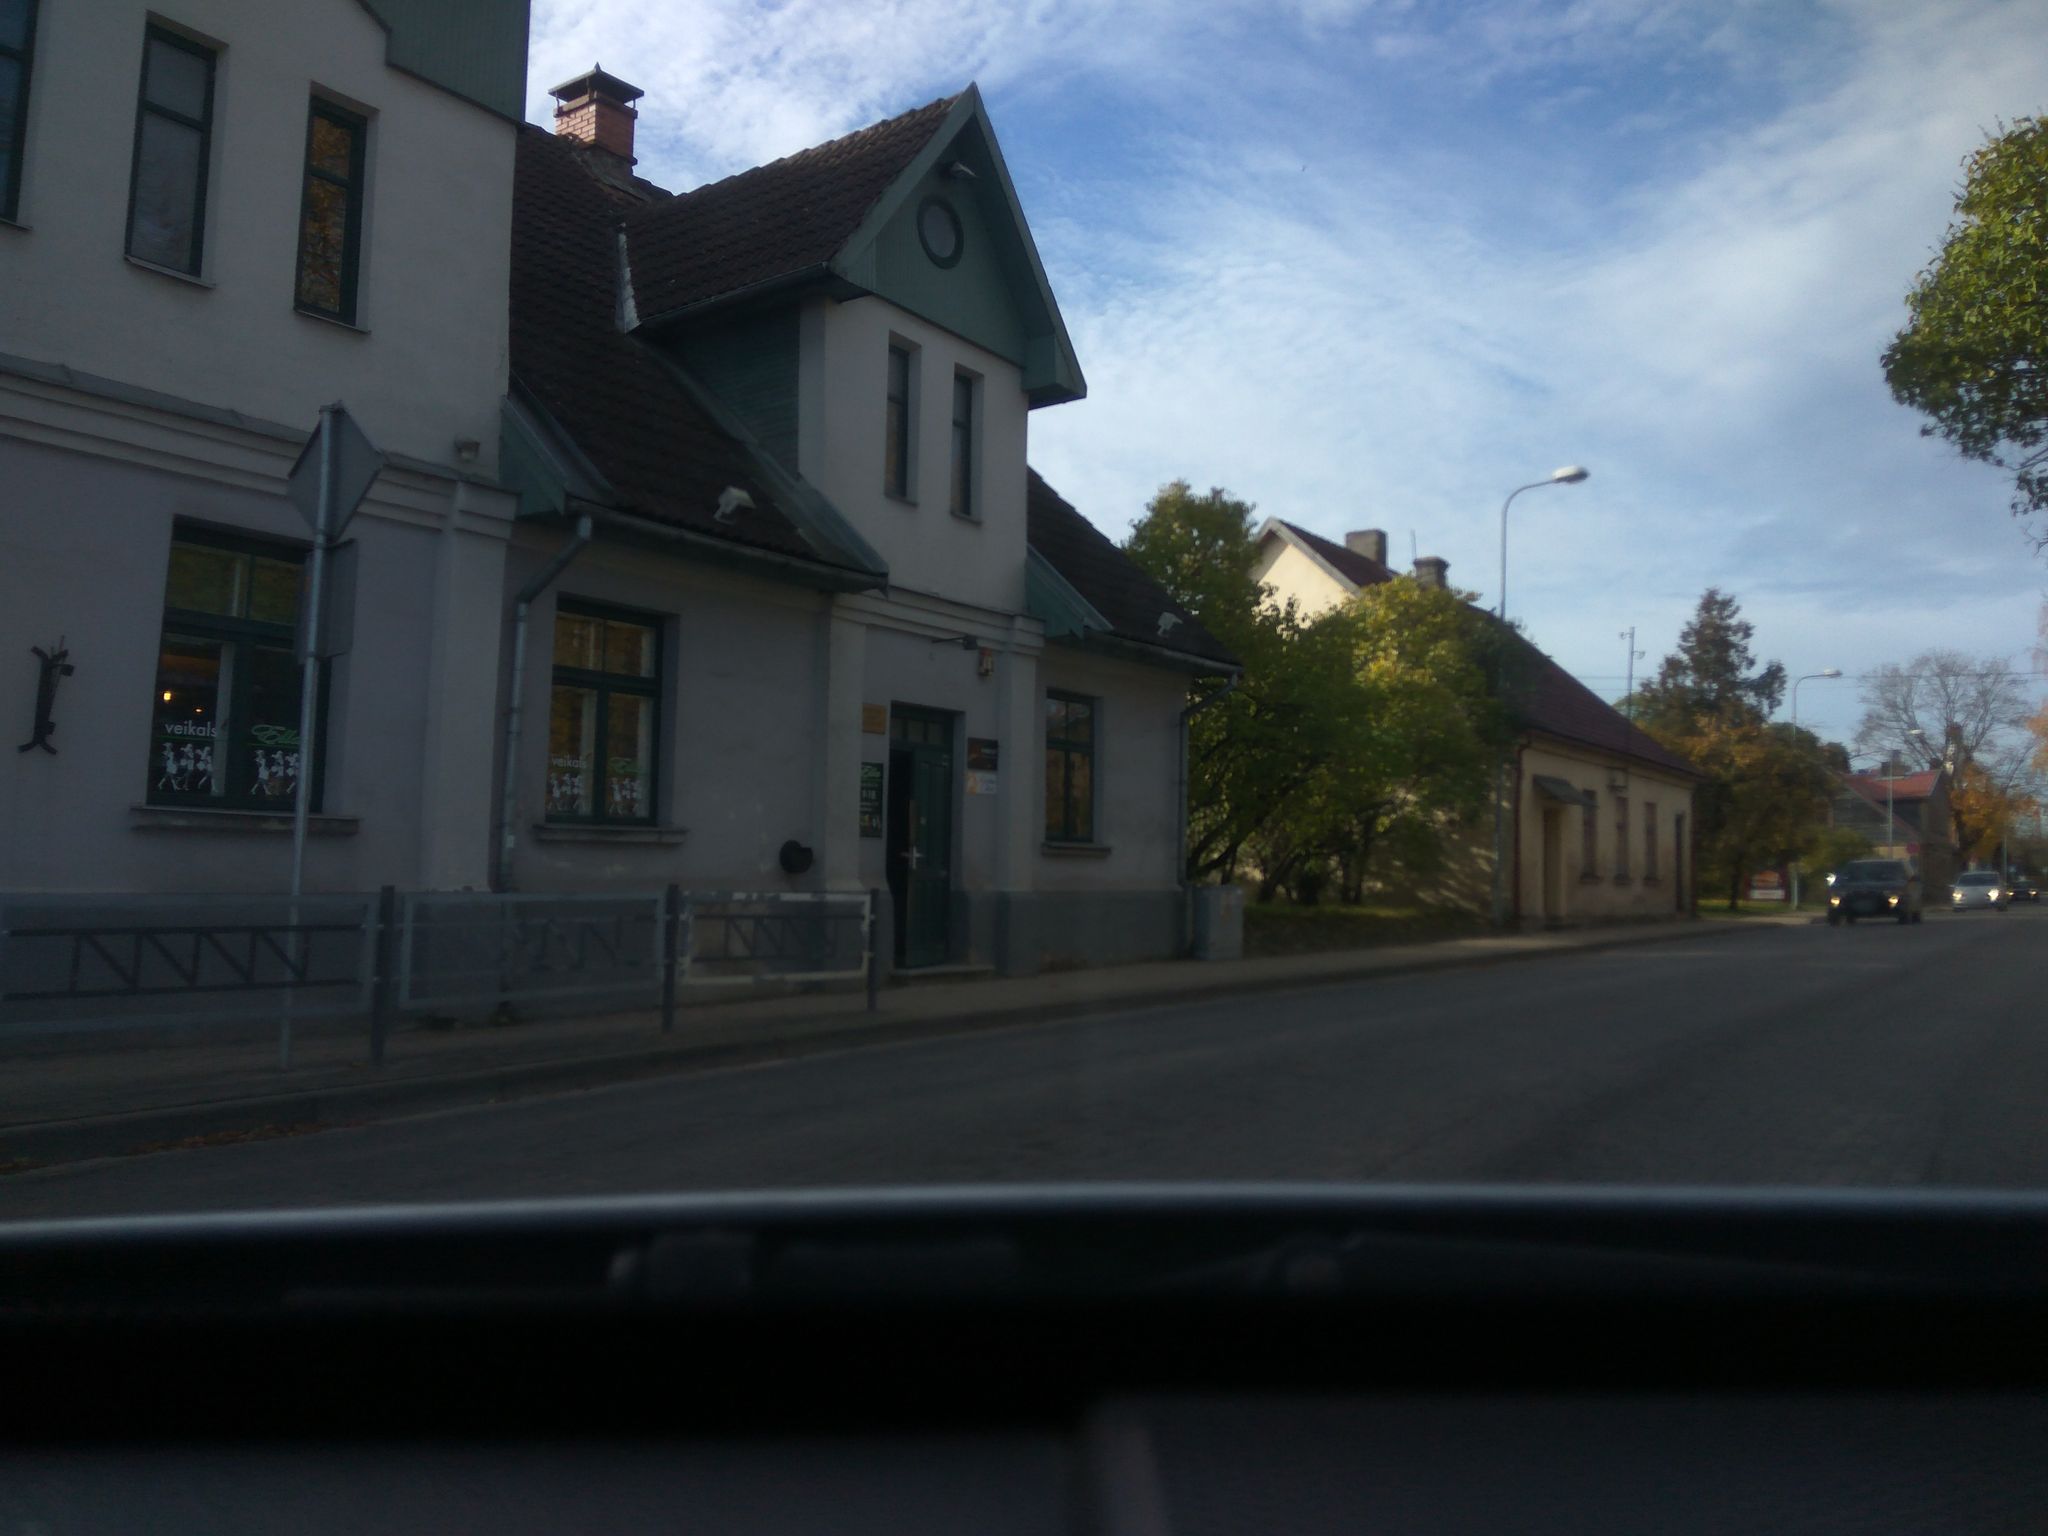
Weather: clear
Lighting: day
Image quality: good
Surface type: driving surface
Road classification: cycleway, footway
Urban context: rural cluster
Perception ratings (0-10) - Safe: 6.39, Lively: 8.13, Beautiful: 7.84, Boring: 4.13, Depressing: 1.33, Wealthy: 6.09